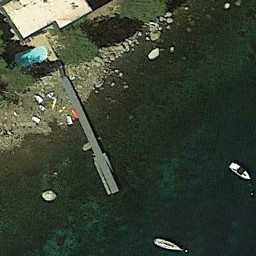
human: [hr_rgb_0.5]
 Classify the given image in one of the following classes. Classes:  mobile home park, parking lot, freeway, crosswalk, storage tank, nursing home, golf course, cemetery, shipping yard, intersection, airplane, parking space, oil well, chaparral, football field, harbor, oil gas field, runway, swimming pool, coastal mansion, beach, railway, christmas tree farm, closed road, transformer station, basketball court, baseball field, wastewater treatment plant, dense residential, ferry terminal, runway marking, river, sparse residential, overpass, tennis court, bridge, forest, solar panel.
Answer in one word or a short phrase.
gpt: ferry terminal